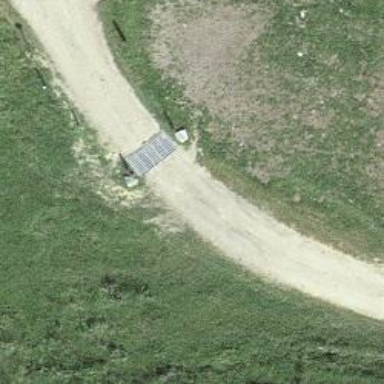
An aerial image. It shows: Cattle grid.